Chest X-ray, PA view. Patient: 32 years old, sex F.
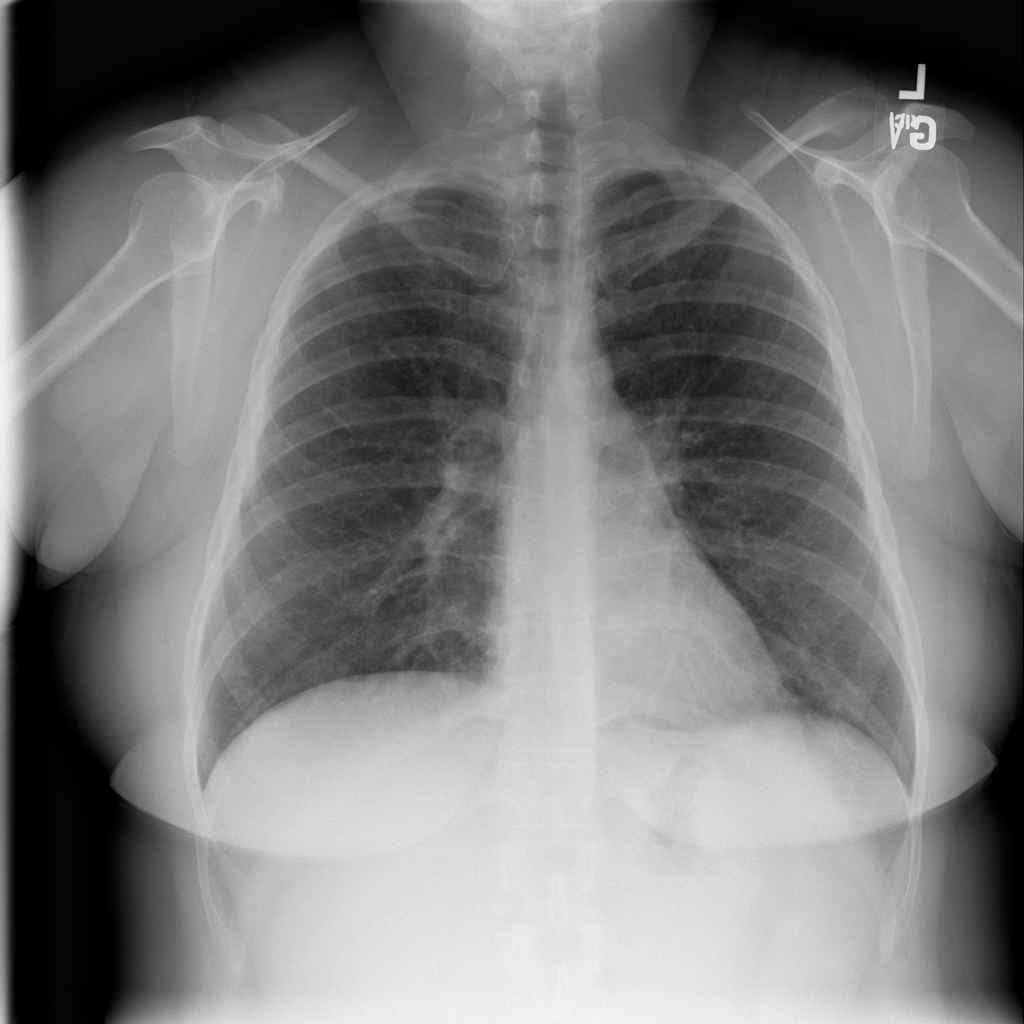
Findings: No Finding